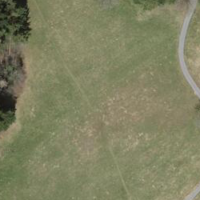
EUNIS habitat code: 43
Species observed at this site:
Silene dioica